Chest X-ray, PA view. Patient: 66 years old, sex F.
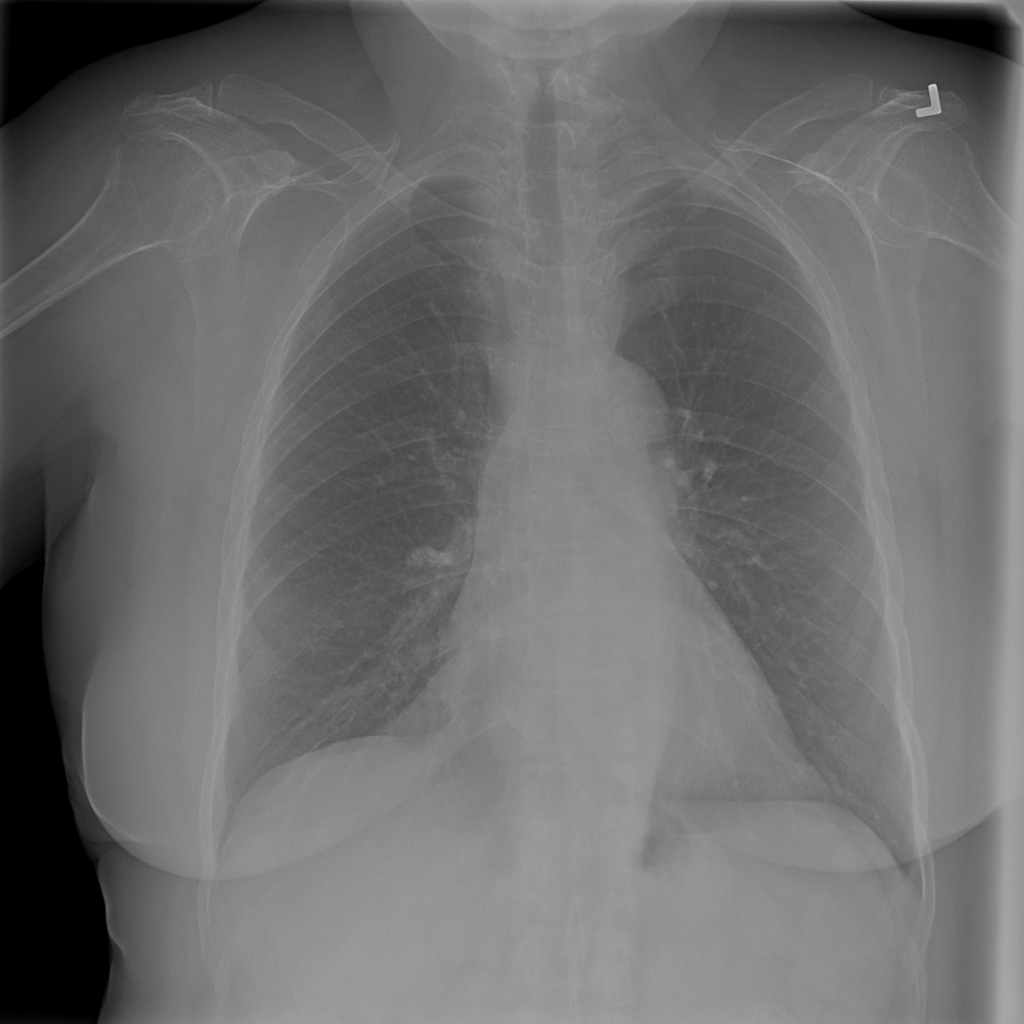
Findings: No Finding